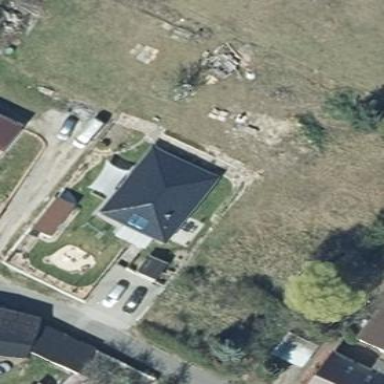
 oriented along the building and colored grey."